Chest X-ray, PA view. Patient: 43 years old, sex F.
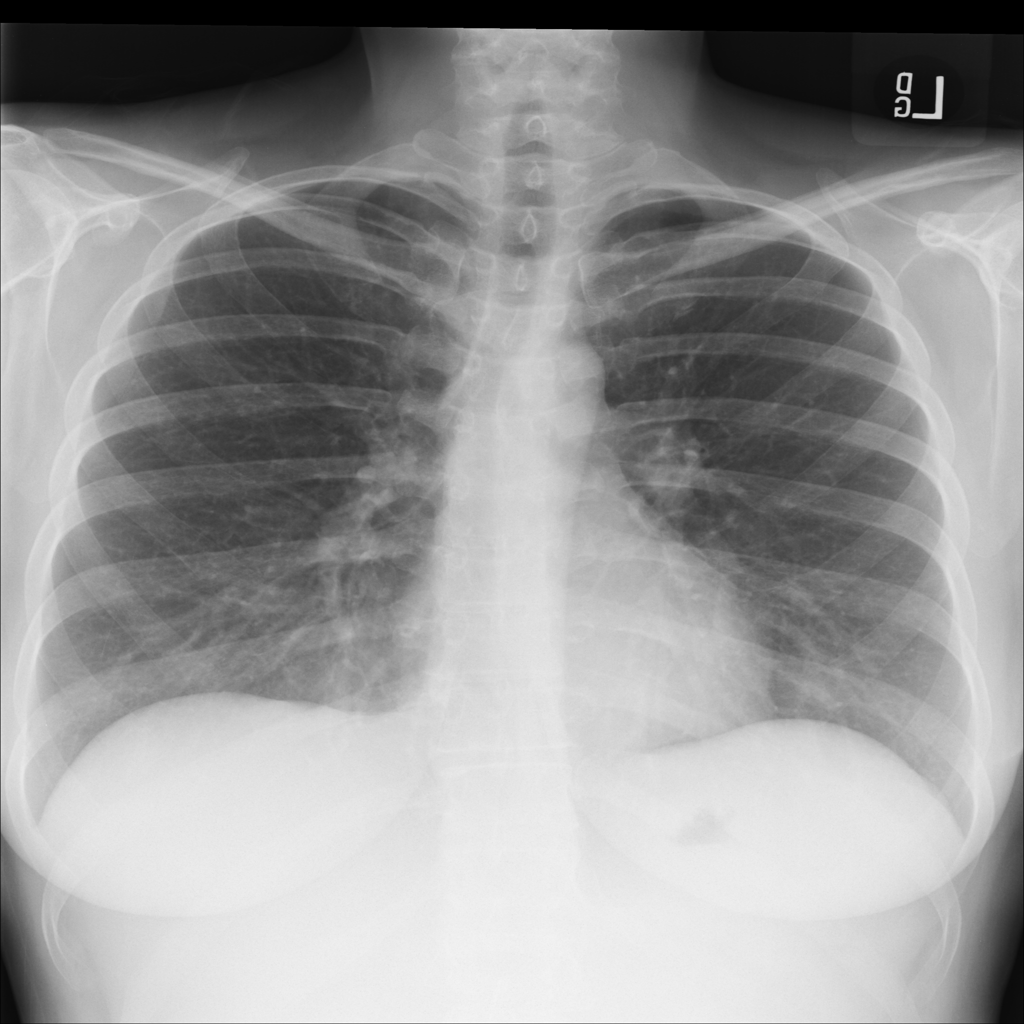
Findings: No Finding